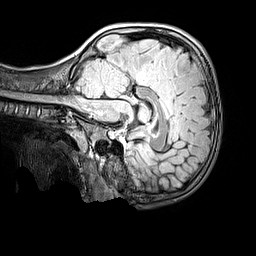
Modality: FLAIR
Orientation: sagittal
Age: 10
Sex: male
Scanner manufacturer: siemens
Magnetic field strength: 3 T
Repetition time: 5 s
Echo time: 0.388 s